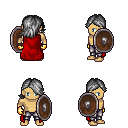
a pixel art fantasy rpg character, male body template, human, tanned skin, red cape, metal pants, gray swoop hairstyle, gold gloves, shield, four views (front, back, left, right), 2x2 character sprite sheet, small pixel art, hard edges, no anti-aliasing